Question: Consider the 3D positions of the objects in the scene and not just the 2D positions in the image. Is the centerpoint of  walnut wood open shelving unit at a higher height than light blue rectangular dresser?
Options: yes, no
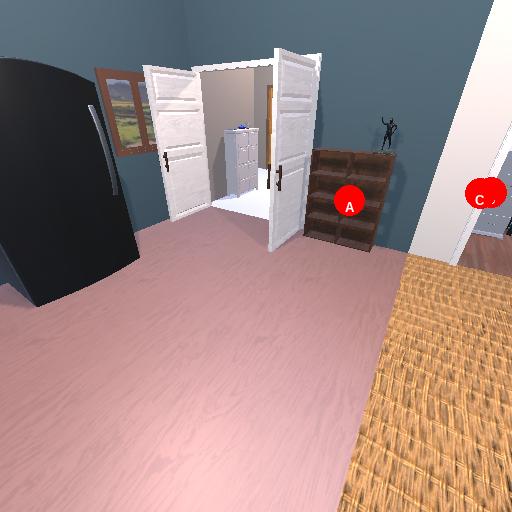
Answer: yes